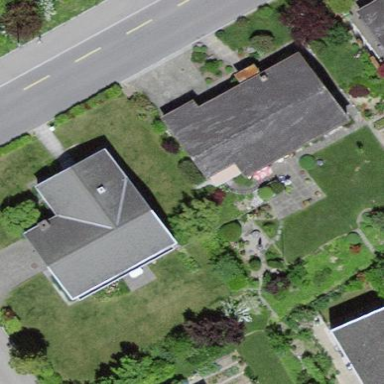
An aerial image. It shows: Detached building with gabled roof.